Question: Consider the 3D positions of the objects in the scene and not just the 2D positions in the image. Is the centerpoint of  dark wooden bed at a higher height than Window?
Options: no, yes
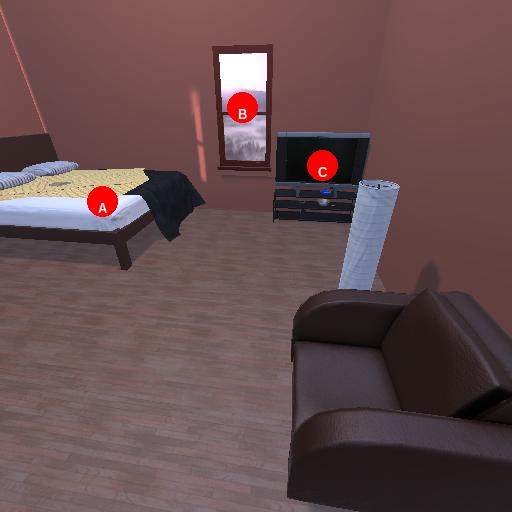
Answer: no